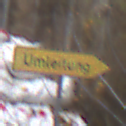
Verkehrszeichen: UmleitungswegweiserRechtsweisend
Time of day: MorningAfternoon
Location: Outdoor (Urban)
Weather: PartlyCloudy
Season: NotSpecified
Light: Natural